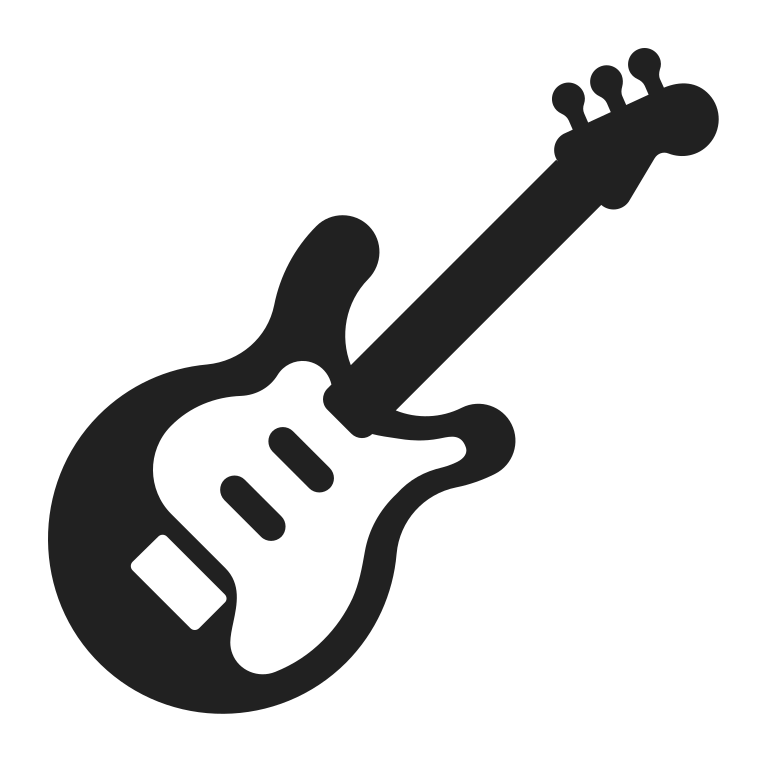
guitar high contrast